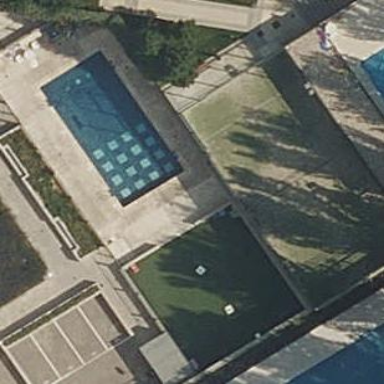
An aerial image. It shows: Swimming pool located in leisure land.